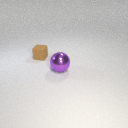
large purple metal sphere to the right of small brown rubber cube